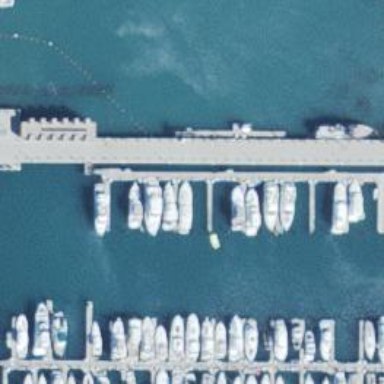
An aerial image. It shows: Man-made pier.